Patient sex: M
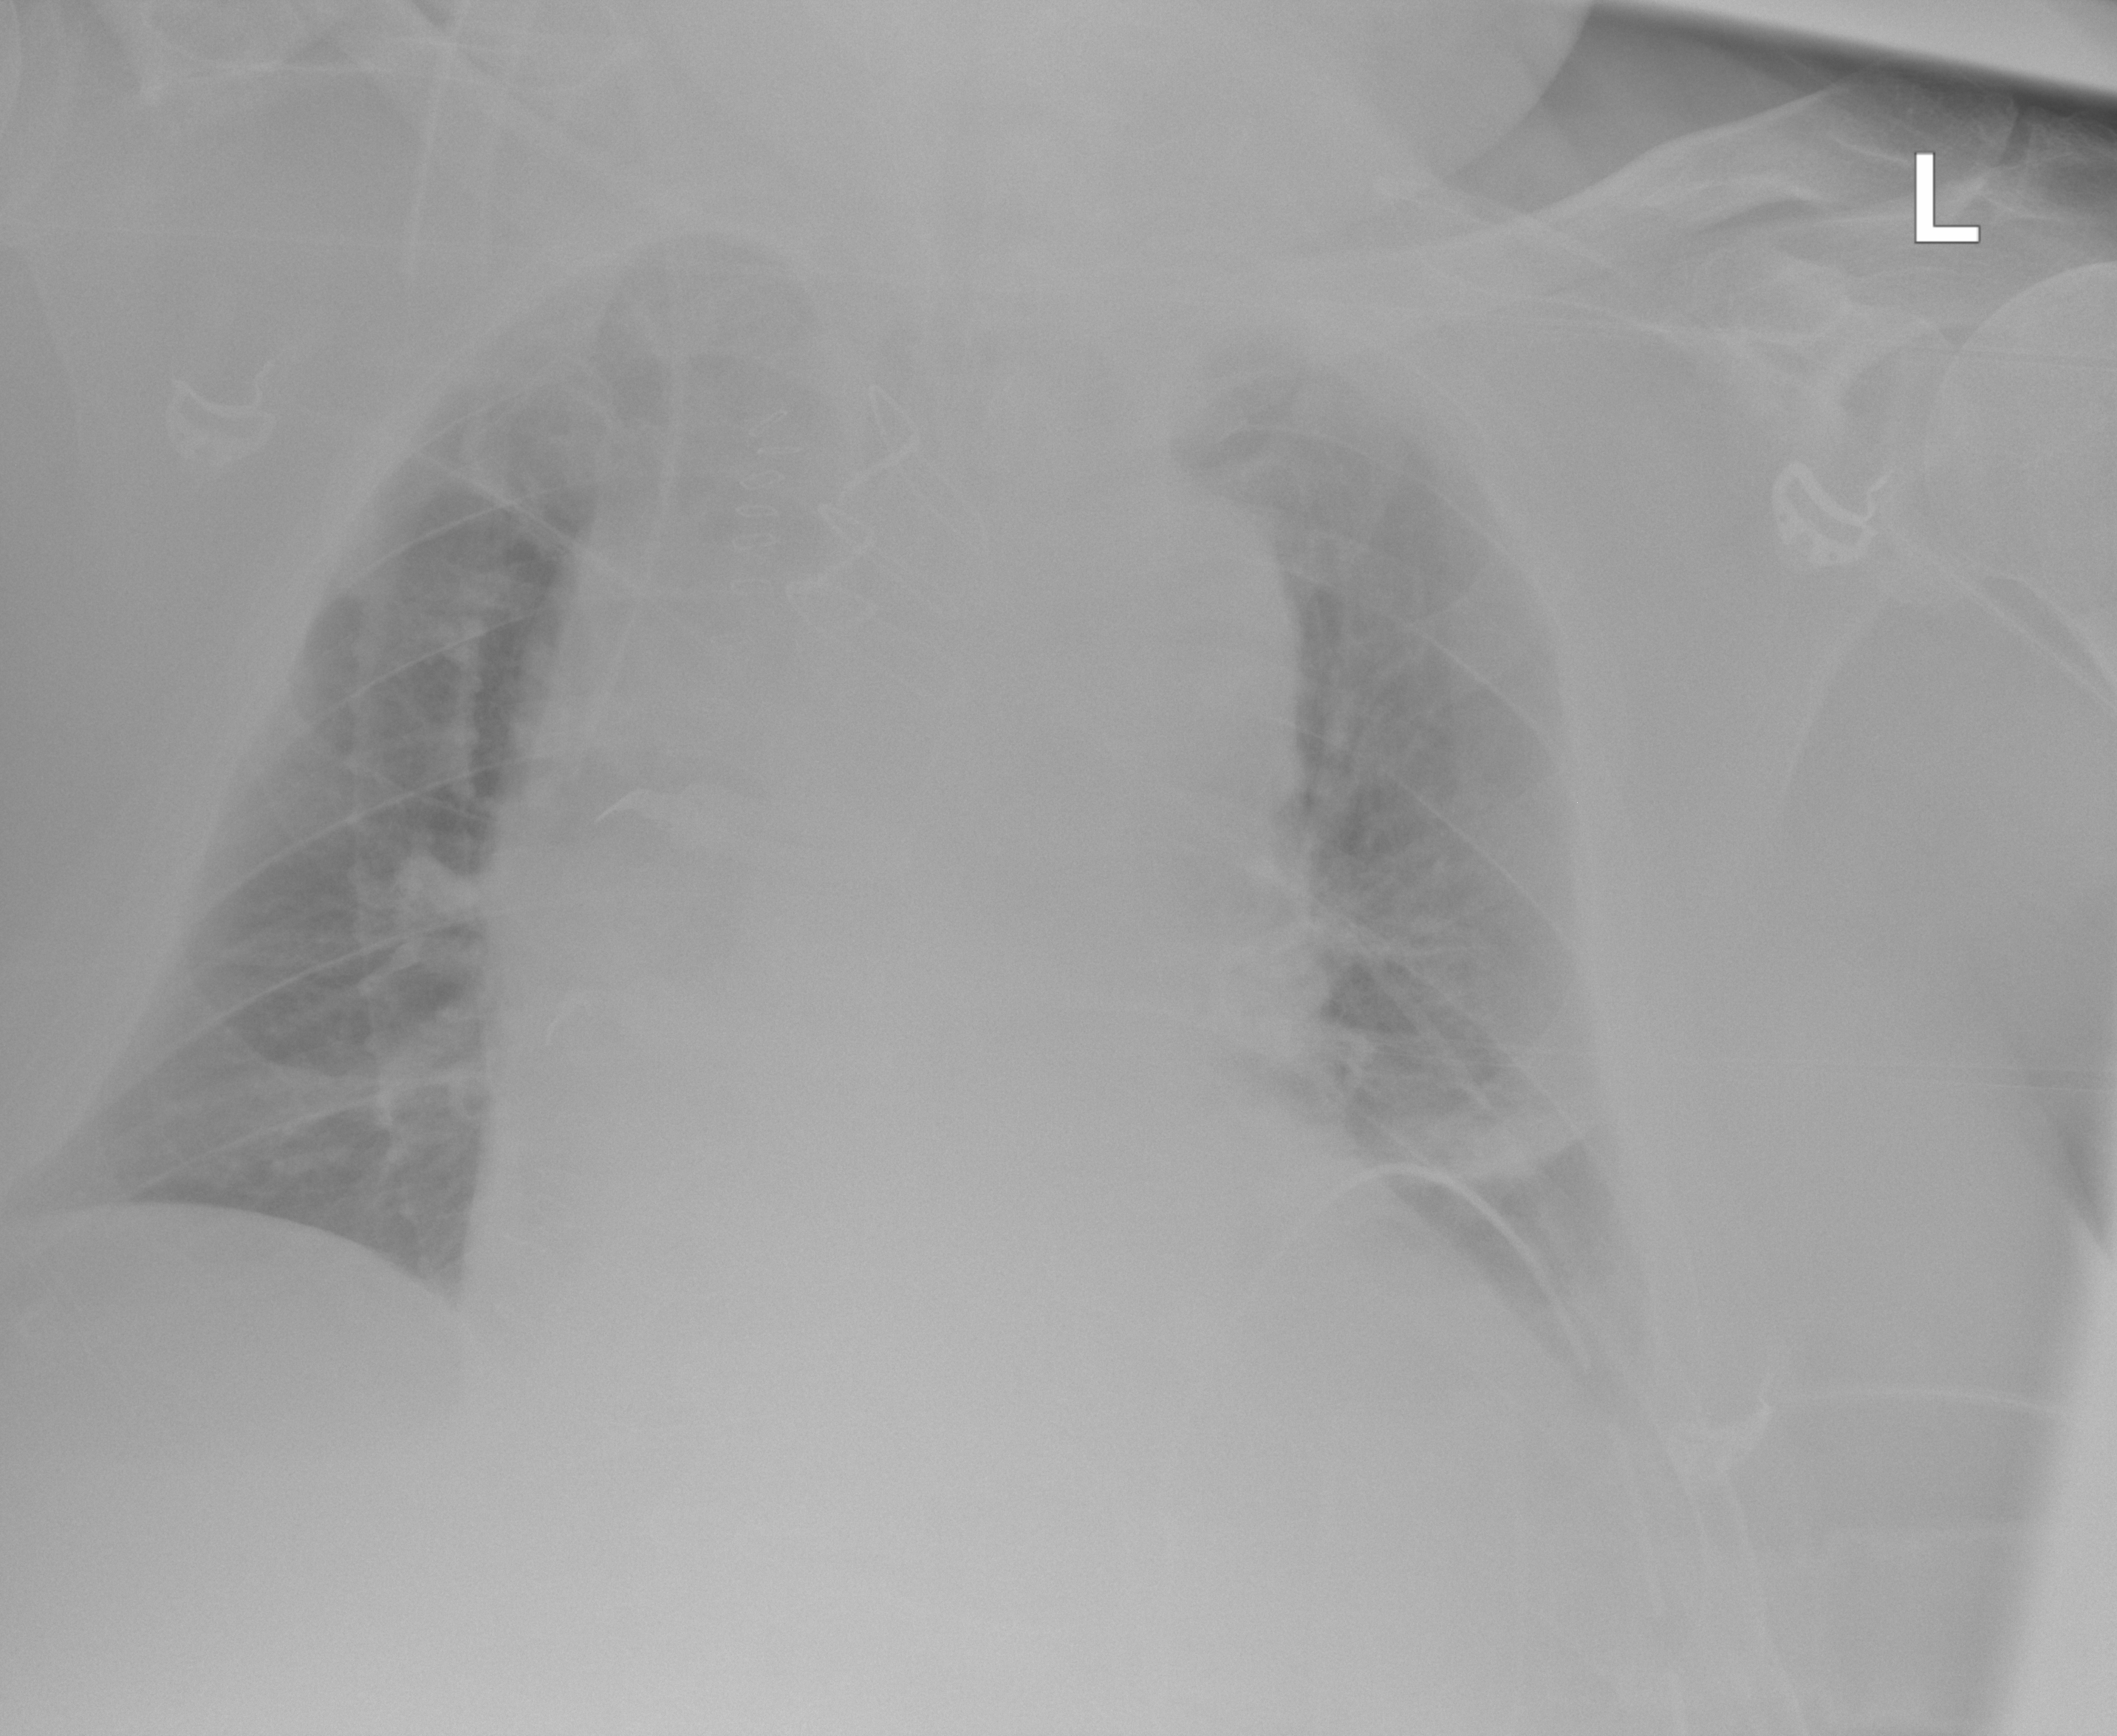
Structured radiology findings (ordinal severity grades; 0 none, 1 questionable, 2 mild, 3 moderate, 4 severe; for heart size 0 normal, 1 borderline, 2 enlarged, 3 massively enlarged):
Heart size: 2
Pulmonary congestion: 0
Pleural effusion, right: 0
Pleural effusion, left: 0
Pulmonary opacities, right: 0
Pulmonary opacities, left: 0
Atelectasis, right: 0
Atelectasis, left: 2